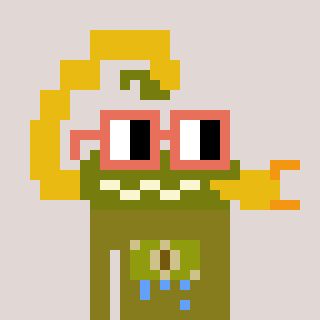
a pixel art character with square orange glasses, a scorpion-shaped head and a gunk-colored body on a warm background